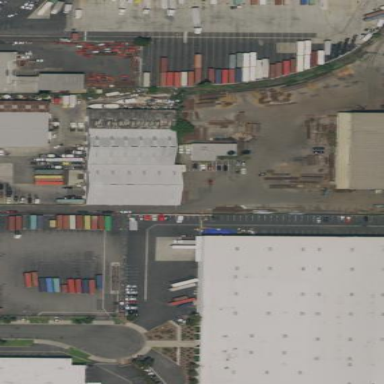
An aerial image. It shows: Warehouse.